Current action and preconditions to check: trajectory_clear

Your task: For each precondition in the list above, predict whether it will hold at this action.

Consider the current scene as observed from the mobile robot's camera, and analyze the predicted future states of all dynamic agents (e.g., people, animals, vehicles, or any moving entities) within the NEXT SECOND.

IMPORTANT: Only answer "very likely" if you are absolutely certain—based on strong, clear evidence—that a dynamic agent will violate the precondition in the predicted future state. Do NOT answer "very likely" for unlikely, ambiguous, or low-probability risks.

Ask yourself for each precondition: Is there a high probability, with clear and convincing evidence, that the predicted future states of any dynamic agent will interfere with the predicted future state of the currently executing action within the NEXT SECOND, causing that precondition to fail?

Assess the risk level based on these predictions. Use "likely" or "very likely" if motions create a clear risk of interference.

Use "neutral" or "improbable" if agents are nearby but their predicted paths are clearly diverging or non-conflicting.

Failure Risk Categories: "very improbable", "improbable", "neutral", "likely", "very likely"

Answer Format: Output ONLY the probability_of_failure value from these categories: "very improbable", "improbable", "neutral", "likely", "very likely"

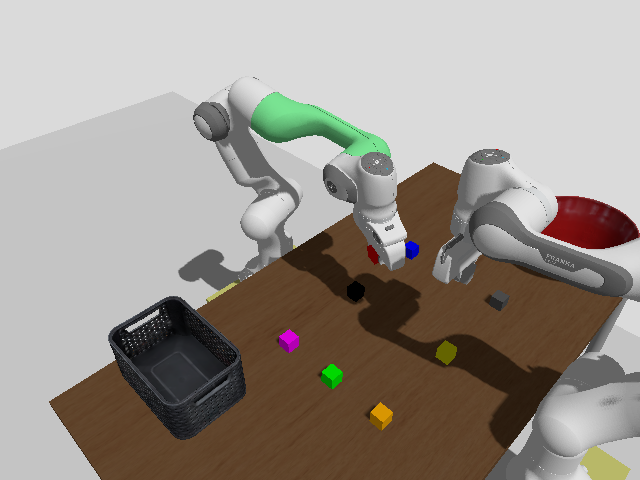

Answer: neutral